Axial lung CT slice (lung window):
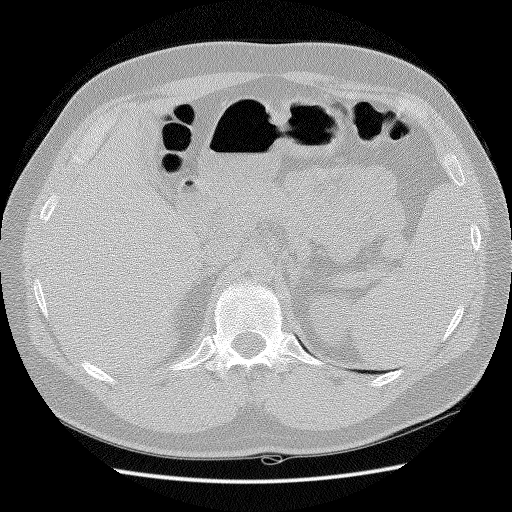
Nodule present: no